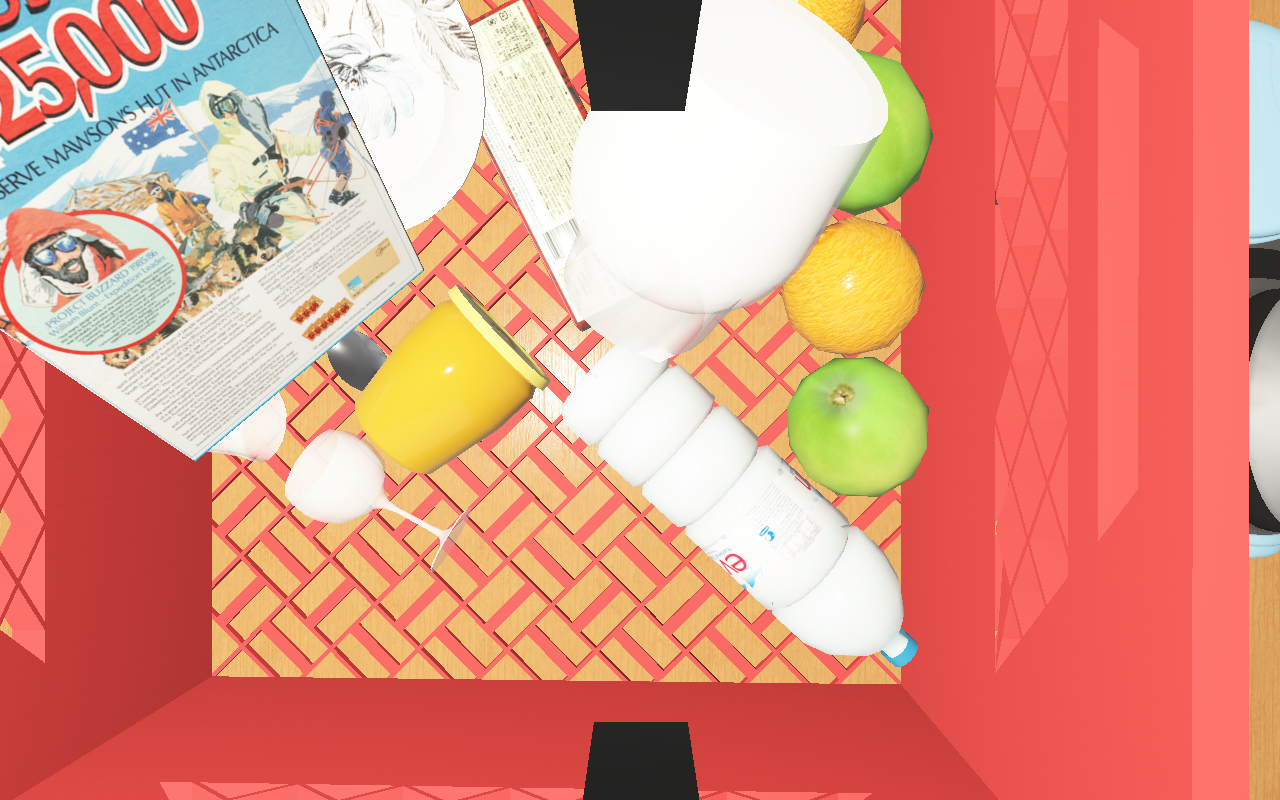
Objects in the scene:
carafe
water bottle
orange
wineglass
jam jar
cereal box
cereal box
biscuit box